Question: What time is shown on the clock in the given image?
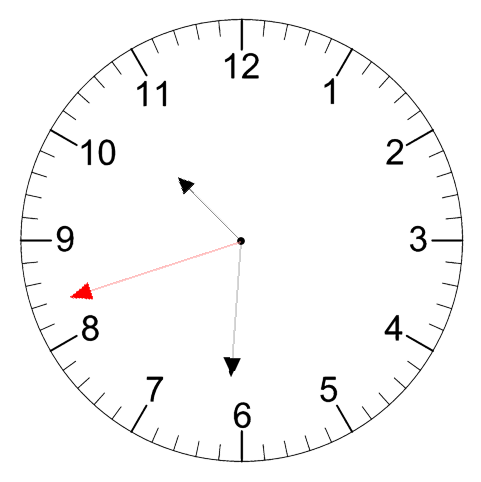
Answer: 10:30:42